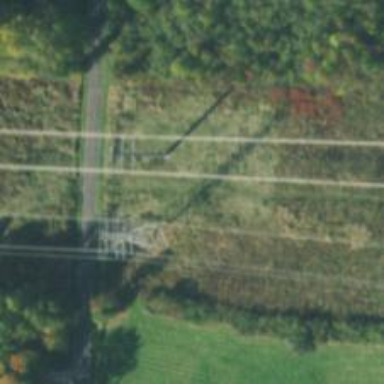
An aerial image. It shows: Lattice structure tower used for power distribution.